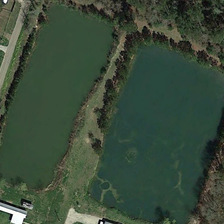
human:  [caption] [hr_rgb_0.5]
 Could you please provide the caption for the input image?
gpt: many green trees are around two rectangular ponds .

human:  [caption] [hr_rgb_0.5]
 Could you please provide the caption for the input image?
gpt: many green trees are around two rectangular ponds .

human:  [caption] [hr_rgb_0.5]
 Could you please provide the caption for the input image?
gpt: many green trees are around two rectangular ponds .

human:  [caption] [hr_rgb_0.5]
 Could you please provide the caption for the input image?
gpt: many green trees are around two rectangular ponds .

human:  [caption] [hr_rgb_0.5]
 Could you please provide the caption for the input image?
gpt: many green trees are around two rectangular ponds .